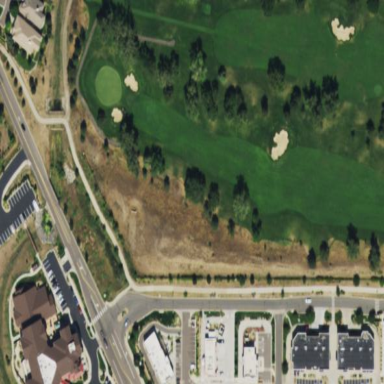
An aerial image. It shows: Grassy area designated as golf fairway.